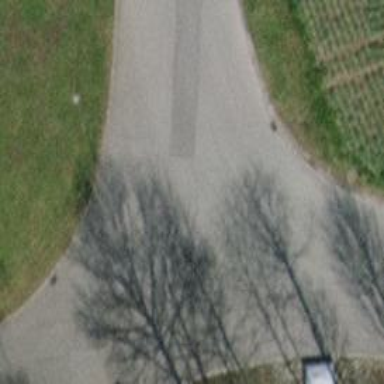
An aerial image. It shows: Asphalt cycleway.